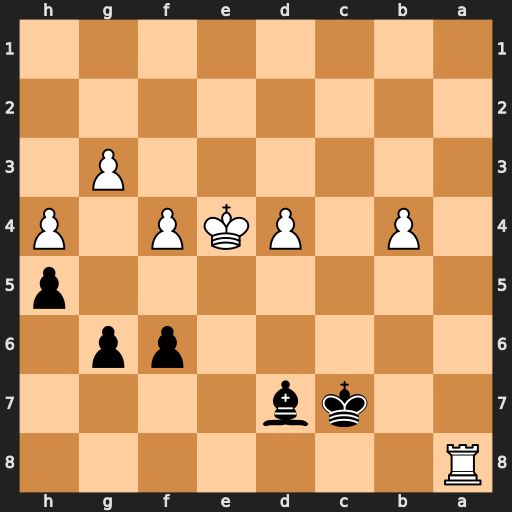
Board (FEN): R7/2kb4/5pp1/7p/1P1PKP1P/6P1/8/8
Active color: b
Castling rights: -
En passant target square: -
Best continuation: Bc6+ d5 Bxa8 f5 gxf5+ Kxf5 Bxd5 g4 hxg4